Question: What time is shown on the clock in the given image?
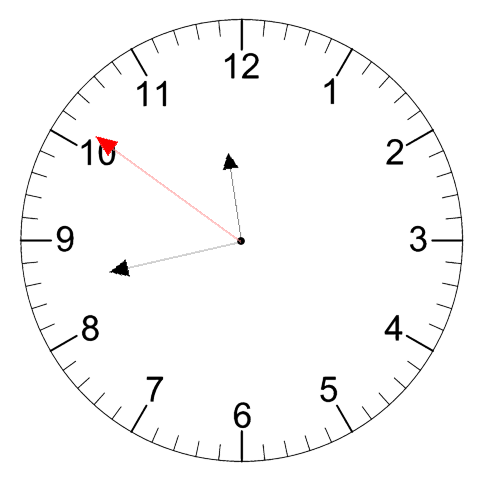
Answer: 11:42:51